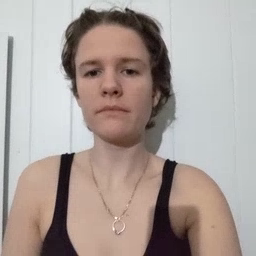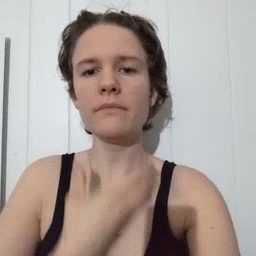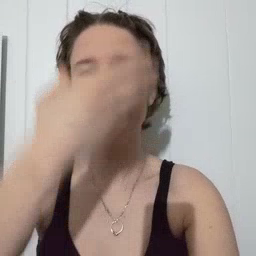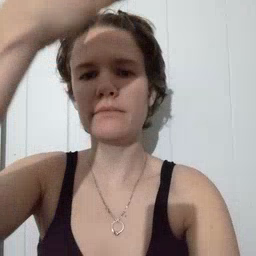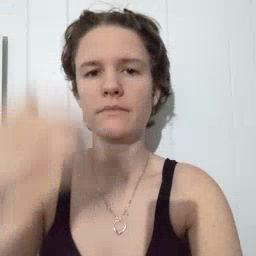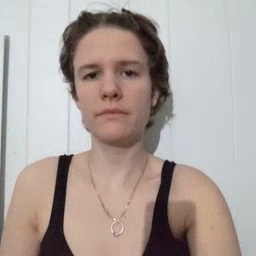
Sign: giraffe